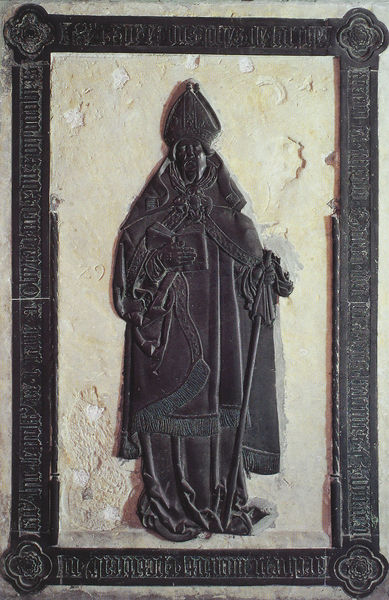
Titel: Dom in Erfurt
Standort: Erfurt, Dom (EU - D - Thüringen)
Schlagwörter: dunkel, hand, mann, umhang, braun, hell, hut, marmor, schwarz, mütze, wand, bibel, mensch, rahmen, stein, fransen, geistlicher, kutte, mantel, stock, relief, schrift, stab, bischof, papst, inschrift, metall, bronze, platte, ring, vier, messing, buch, rechteck, text, ecken, grab, mitra, guss, fraktur, viereck, rosetten, ornat, grabmal, bronzeguss, latein, bischofsstab, grabplatte, bischofsmütze, bischoff, basrelief, t, rahmen#, grfab, bischoffsstab